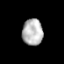
Tissue: prostate
Cell type: Fibroblasts
Senescence score: 0.8082
Nuclear area (px): 531
Mean DAPI intensity: 183.806